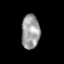
Tissue: skin
Cell type: Epithelial cells
Senescence score: 0.2056
Nuclear area (px): 616
Mean DAPI intensity: 155.55